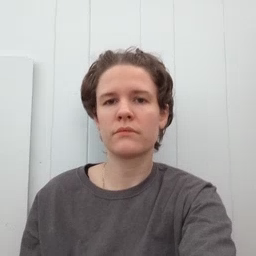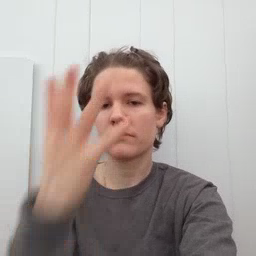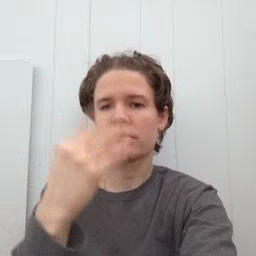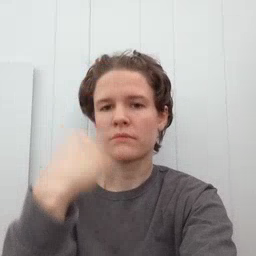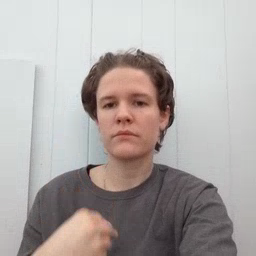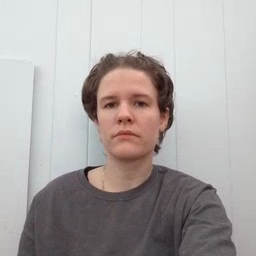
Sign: sleepy